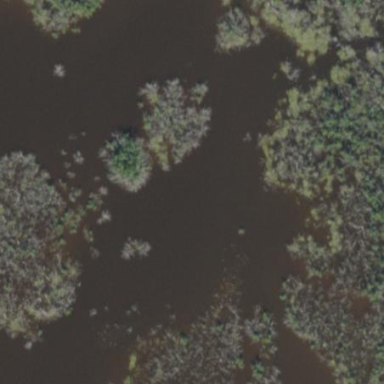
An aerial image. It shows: Mangrove wetland with plant community known as Mangrove Swamp.